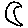
Label: moon